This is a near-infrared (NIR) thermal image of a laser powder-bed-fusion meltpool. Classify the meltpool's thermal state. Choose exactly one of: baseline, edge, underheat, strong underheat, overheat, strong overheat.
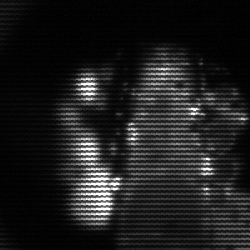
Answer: baseline